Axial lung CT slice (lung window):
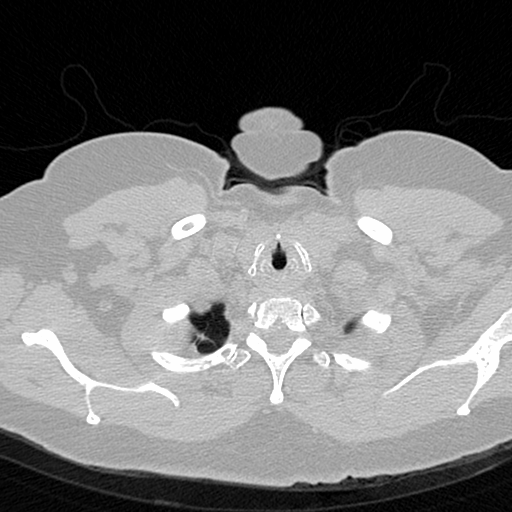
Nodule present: no